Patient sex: M
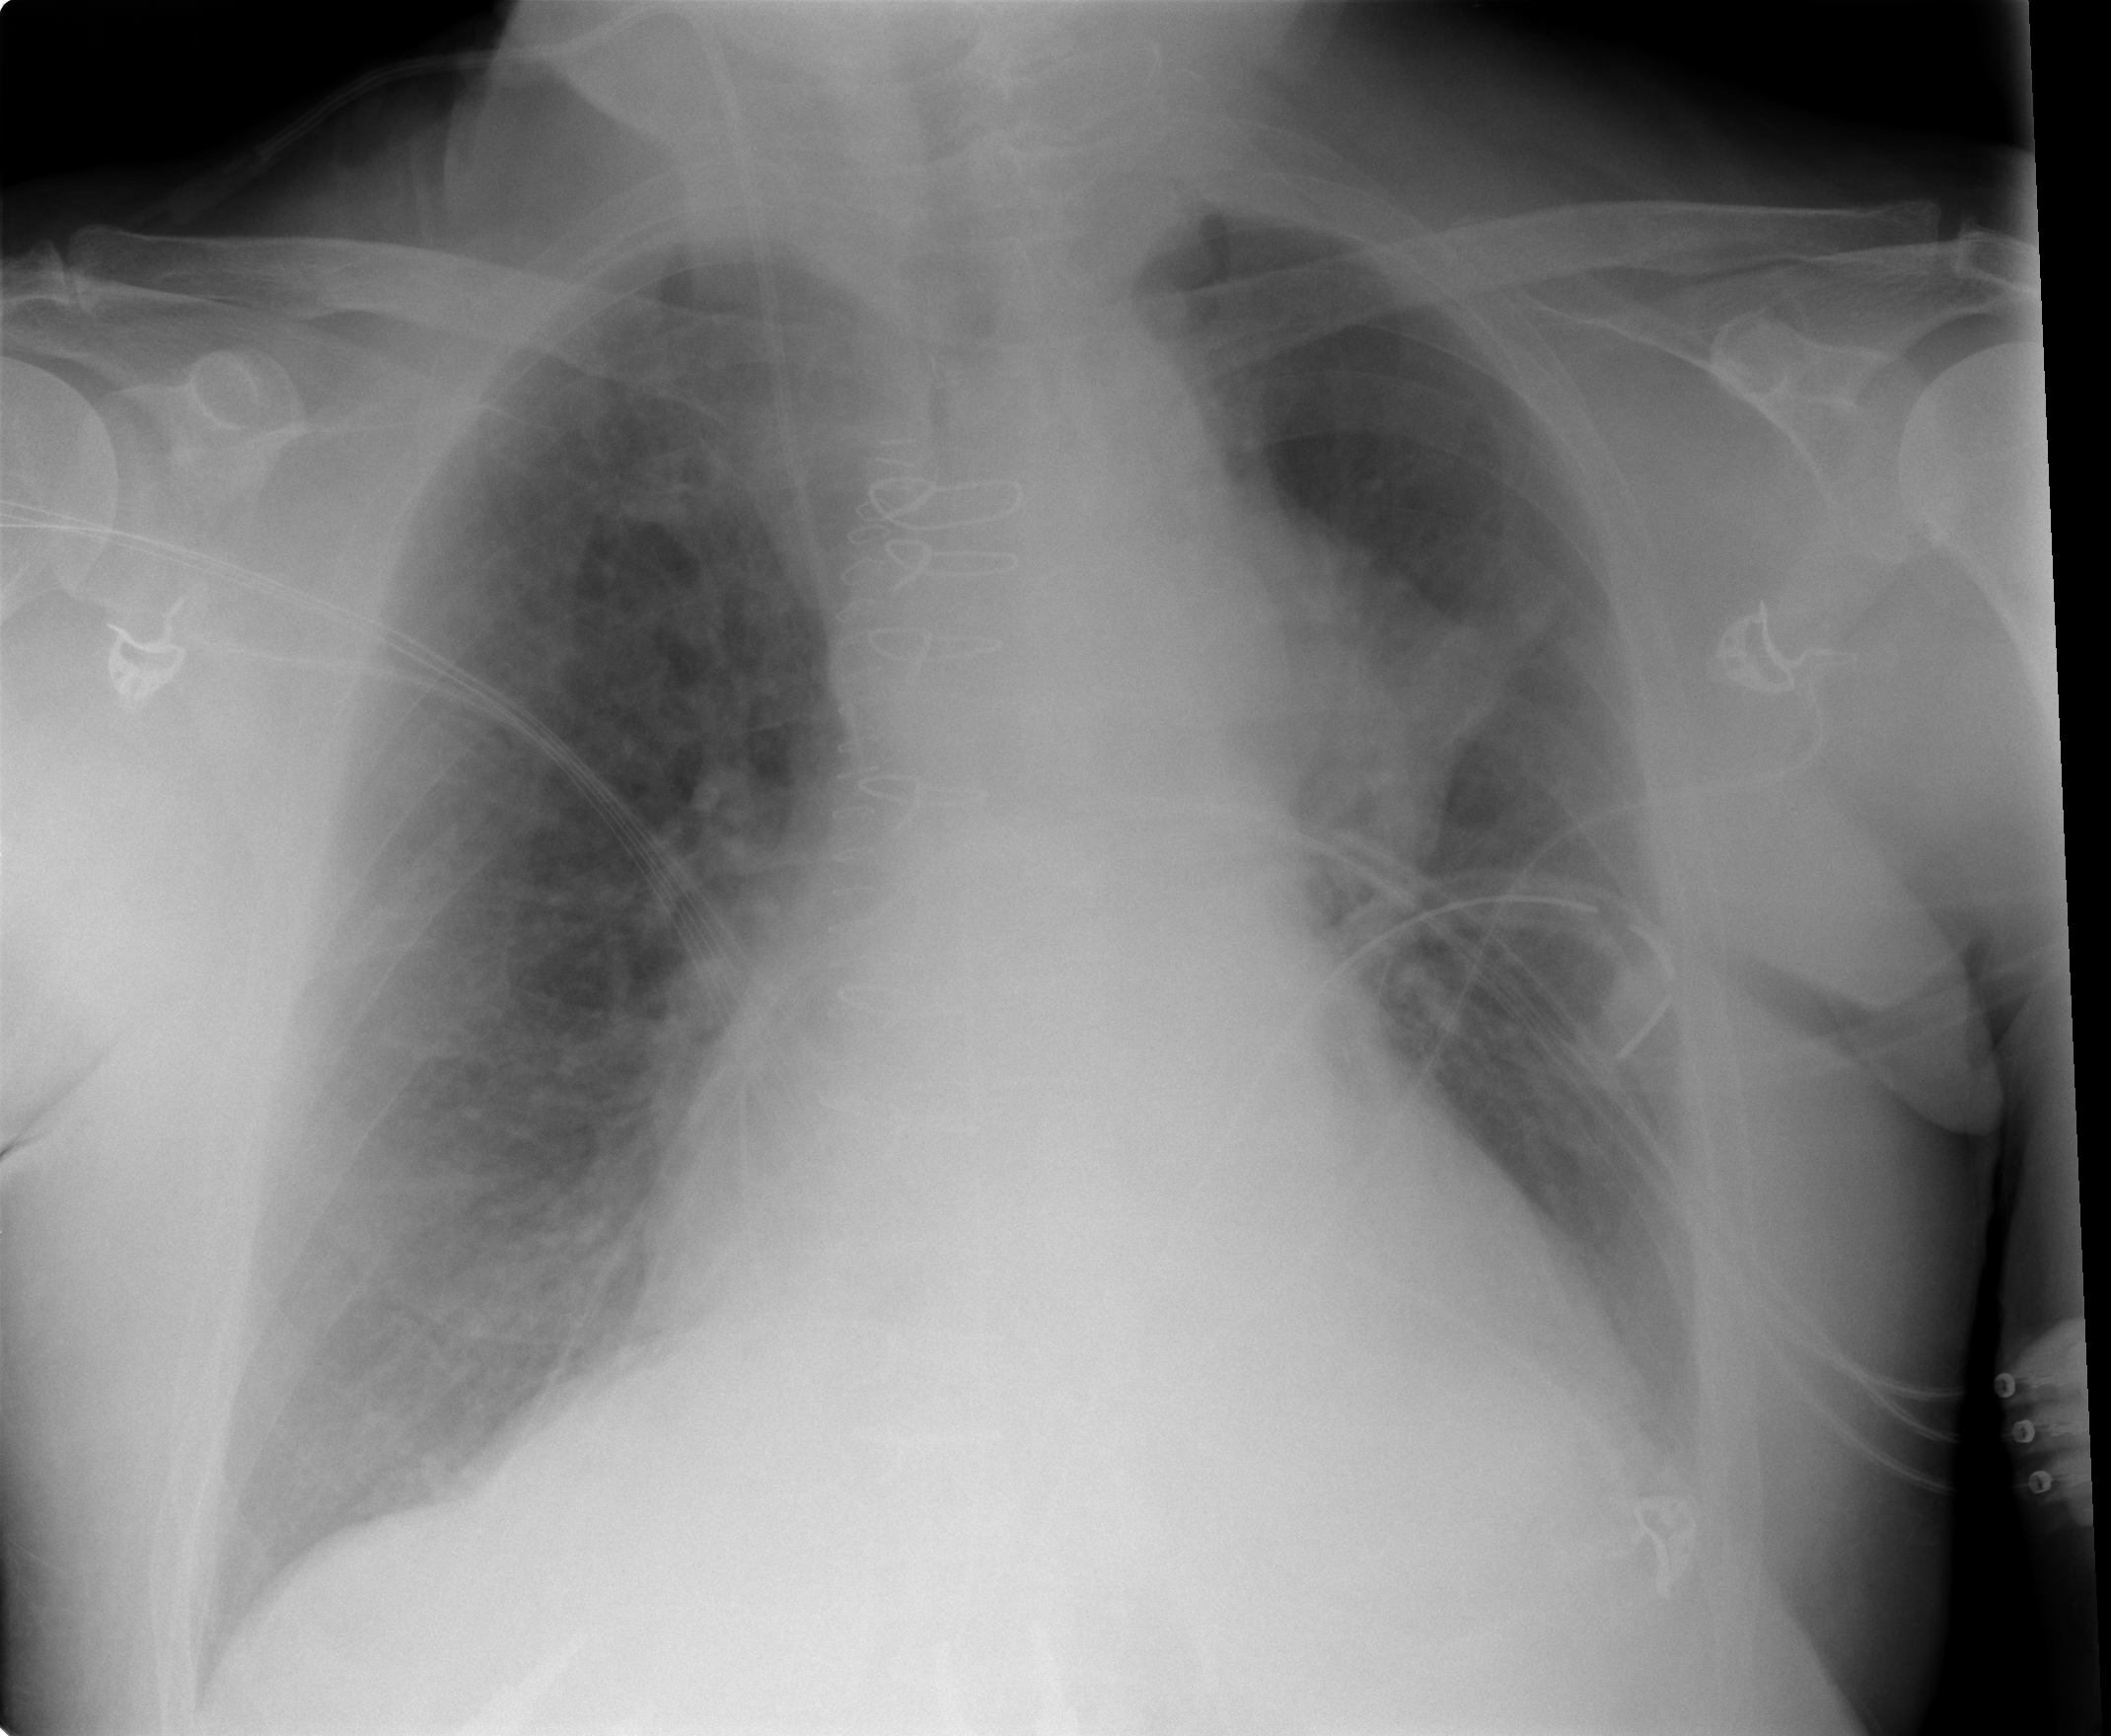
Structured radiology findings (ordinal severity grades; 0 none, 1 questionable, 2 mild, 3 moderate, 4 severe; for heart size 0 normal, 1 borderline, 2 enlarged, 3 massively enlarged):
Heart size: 2
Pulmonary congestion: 2
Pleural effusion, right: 0
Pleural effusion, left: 2
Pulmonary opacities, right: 0
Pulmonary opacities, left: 0
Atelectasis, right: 0
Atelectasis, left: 2